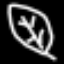
Label: leaf